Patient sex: F
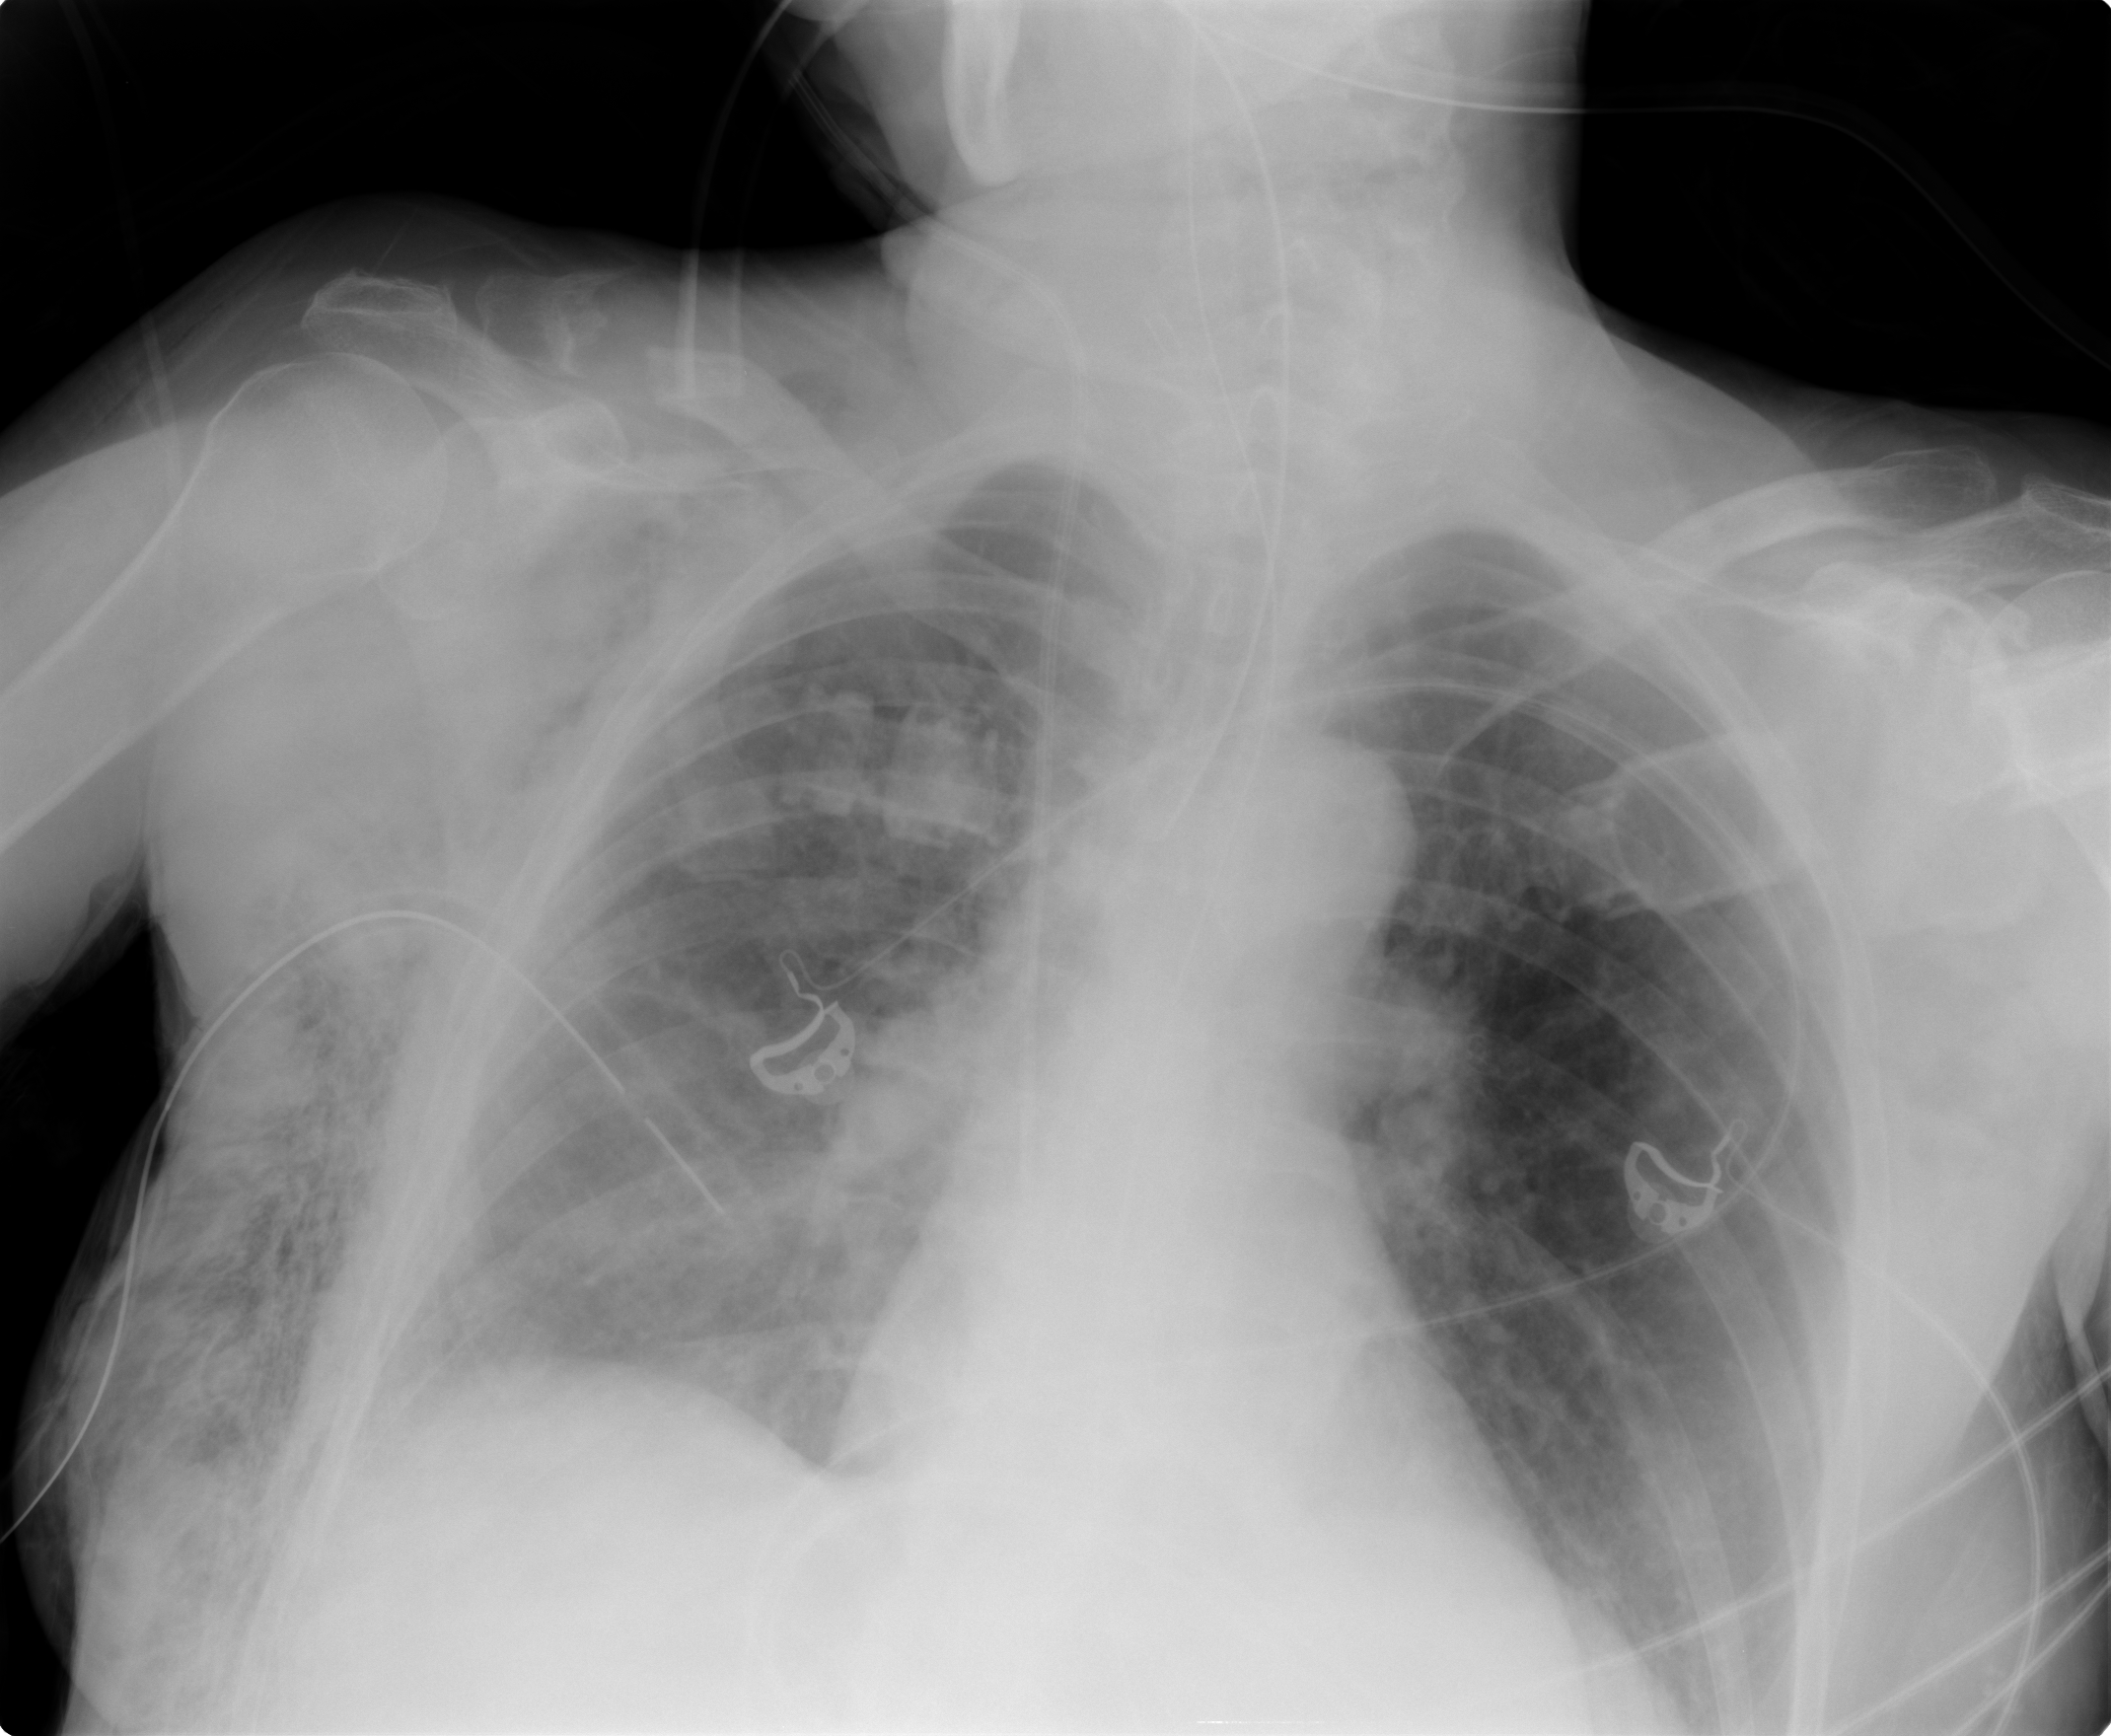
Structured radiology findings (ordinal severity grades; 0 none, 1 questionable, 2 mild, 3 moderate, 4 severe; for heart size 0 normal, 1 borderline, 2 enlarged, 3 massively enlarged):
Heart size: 0
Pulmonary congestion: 0
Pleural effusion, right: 1
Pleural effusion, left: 0
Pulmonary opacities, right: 0
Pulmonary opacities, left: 0
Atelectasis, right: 1
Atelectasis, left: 0